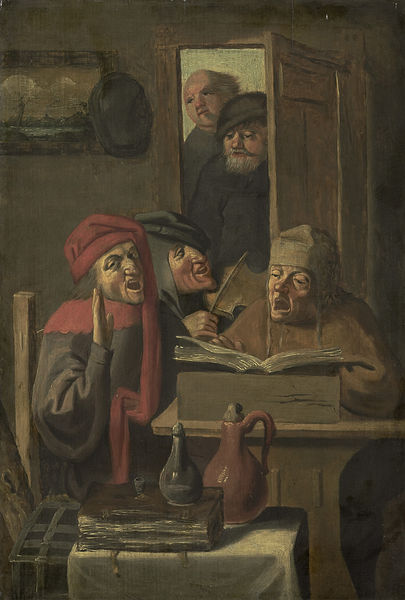
Titel: Musicerend gezelschap.
Künstler: Adriaen Brouwer
Standort: Amsterdam
Institution: Rijksmuseum
Schlagwörter: feder, gruppe, hand, landschaft, hut, männer, raum, stuhl, tisch, tür, malerei, mütze, mützen, bild, fünf, gewand, händler, kaufmann, genre, krug, besucher, sprechen, lesen, vasen, buch, lüge, besuch, schreiben, schreiber, kannen, gerücht, besucz